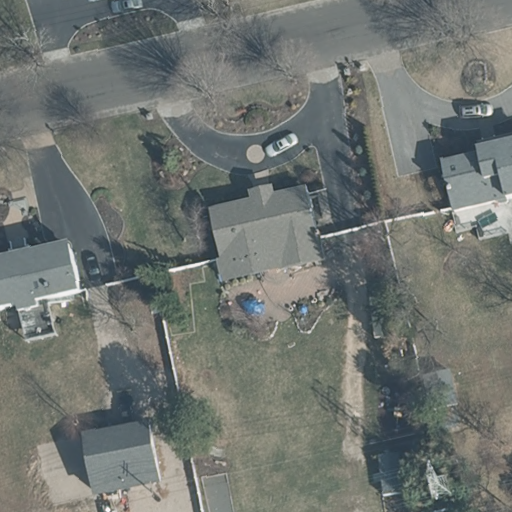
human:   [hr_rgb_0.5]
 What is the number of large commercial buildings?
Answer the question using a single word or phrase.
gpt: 0

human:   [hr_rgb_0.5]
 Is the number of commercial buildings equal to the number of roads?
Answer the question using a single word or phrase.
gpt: no

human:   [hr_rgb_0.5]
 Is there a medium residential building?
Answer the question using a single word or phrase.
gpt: yes

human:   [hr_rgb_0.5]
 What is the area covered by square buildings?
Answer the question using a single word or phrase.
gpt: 0m2

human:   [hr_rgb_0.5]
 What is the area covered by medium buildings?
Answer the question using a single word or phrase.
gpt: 424m2

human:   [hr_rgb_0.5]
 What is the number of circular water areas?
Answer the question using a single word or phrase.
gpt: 0

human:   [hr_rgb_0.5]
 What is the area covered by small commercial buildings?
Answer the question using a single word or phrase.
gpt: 0m2

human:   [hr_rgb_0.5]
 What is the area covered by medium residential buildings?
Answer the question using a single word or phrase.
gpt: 424m2

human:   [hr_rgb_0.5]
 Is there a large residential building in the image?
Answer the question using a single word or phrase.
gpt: no

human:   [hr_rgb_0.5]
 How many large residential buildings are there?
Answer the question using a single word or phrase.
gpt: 0

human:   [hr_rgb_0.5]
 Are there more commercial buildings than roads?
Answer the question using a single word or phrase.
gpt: no

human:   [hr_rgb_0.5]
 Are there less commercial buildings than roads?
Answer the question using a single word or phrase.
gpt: yes

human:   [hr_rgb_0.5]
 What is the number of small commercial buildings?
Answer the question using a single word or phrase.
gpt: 0

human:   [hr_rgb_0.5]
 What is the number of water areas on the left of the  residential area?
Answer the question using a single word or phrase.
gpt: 0

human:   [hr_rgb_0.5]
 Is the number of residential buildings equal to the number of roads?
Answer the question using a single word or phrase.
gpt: no

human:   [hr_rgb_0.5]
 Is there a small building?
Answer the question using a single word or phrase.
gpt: yes

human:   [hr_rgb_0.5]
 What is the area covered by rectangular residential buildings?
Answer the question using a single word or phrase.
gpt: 522m2

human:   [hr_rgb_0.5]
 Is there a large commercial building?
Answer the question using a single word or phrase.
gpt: no

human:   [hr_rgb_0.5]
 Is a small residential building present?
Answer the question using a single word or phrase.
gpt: yes

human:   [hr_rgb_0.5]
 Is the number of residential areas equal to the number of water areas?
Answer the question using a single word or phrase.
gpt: no

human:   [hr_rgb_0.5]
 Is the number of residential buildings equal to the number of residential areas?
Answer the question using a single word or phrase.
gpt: no

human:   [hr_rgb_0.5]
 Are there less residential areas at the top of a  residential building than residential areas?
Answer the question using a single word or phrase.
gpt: yes

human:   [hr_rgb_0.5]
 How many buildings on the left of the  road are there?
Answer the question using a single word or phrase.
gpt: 2

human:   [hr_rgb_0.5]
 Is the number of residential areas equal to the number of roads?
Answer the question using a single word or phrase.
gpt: yes

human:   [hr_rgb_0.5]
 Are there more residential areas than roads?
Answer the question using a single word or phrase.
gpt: no

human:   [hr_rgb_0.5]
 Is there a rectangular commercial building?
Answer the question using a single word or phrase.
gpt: no

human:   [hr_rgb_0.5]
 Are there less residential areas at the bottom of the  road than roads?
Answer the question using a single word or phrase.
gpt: yes

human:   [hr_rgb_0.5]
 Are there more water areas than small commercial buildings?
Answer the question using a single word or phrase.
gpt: no

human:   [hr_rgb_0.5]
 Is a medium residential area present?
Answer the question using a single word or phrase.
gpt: no

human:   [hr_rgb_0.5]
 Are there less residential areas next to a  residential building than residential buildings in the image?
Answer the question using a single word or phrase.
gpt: yes

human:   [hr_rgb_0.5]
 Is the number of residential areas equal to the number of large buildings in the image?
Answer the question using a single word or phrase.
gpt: no

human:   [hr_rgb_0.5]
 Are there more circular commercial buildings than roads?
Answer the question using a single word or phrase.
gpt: no

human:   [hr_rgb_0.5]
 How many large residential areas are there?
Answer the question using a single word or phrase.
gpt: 1

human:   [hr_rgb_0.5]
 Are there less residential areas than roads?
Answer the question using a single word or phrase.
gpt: no

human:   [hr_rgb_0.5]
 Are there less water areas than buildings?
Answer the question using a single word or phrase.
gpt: yes

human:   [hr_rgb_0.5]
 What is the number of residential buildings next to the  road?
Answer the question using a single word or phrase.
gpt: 4